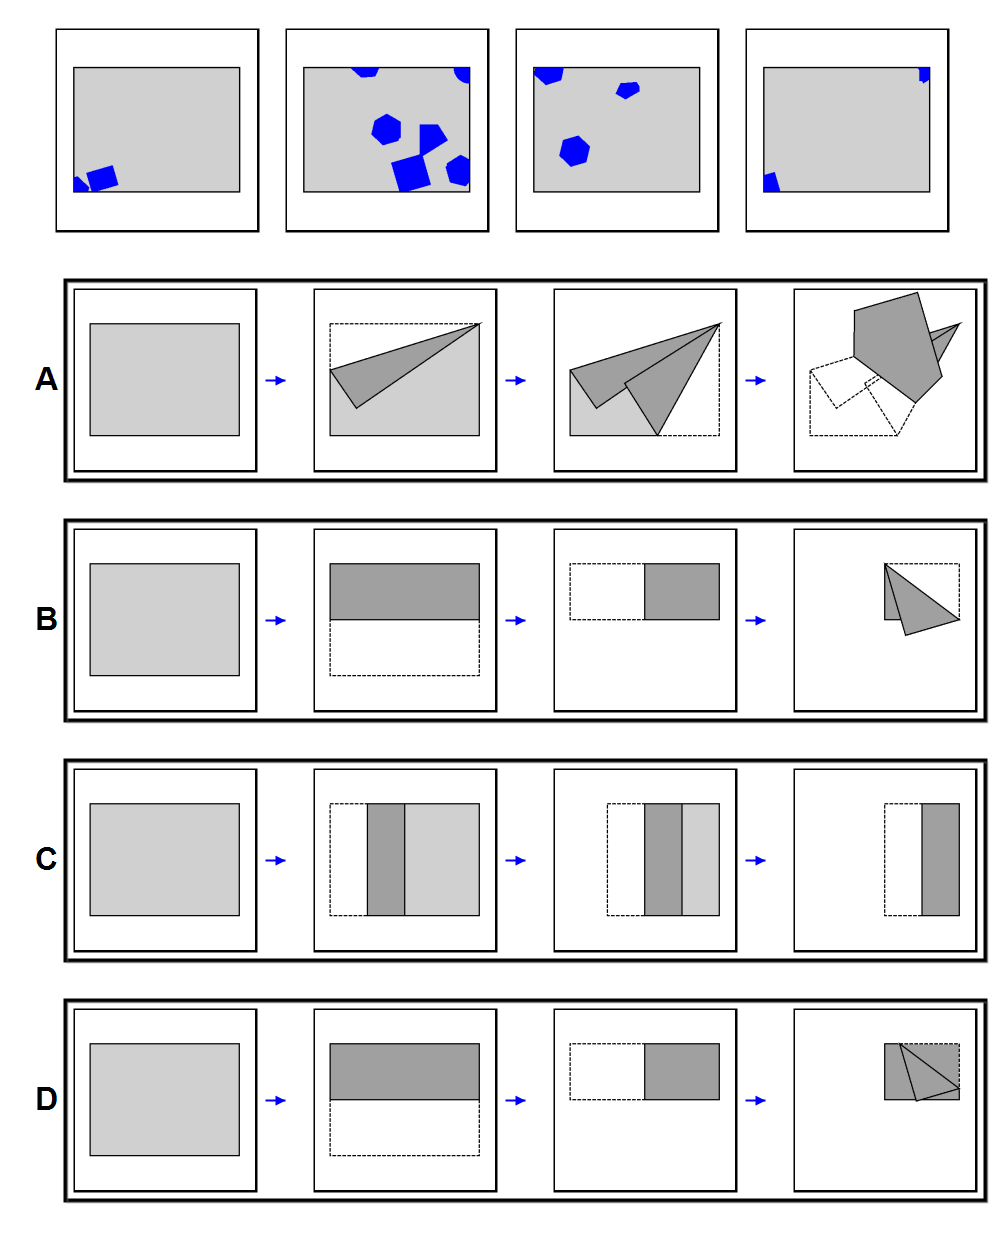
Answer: A